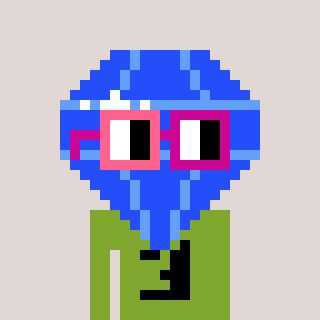
a pixel art character with square pink and red glasses, a blue diamond-shaped head and a slimegreen-colored body on a warm background